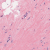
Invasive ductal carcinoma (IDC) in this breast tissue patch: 0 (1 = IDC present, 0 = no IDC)